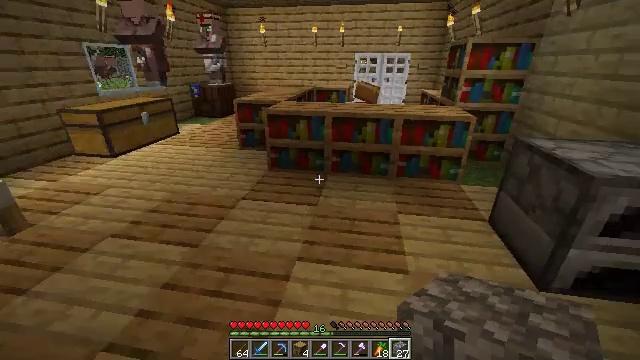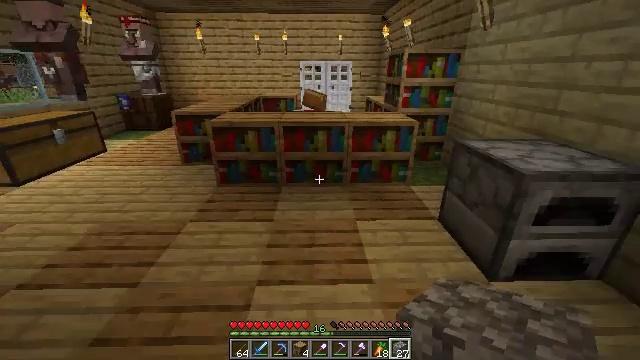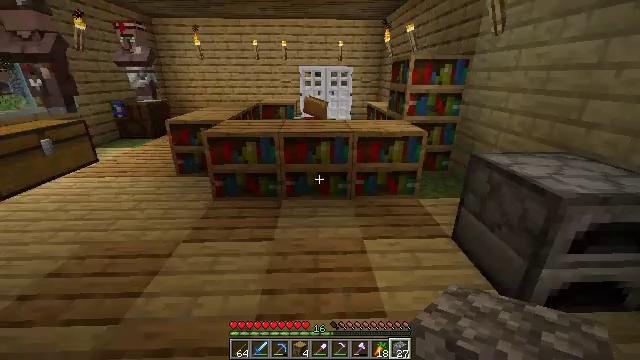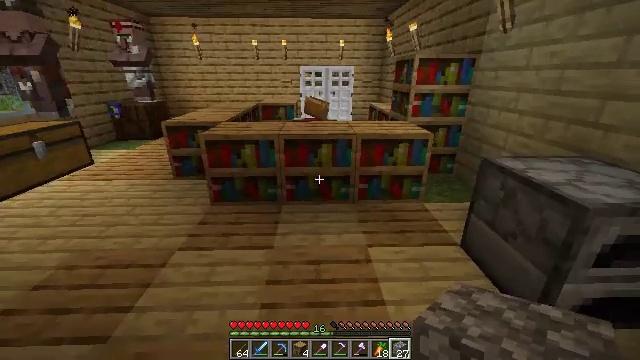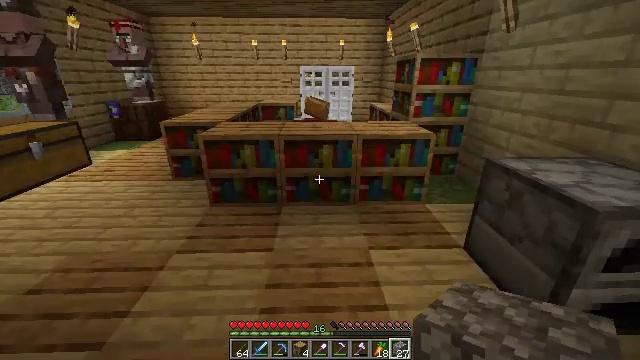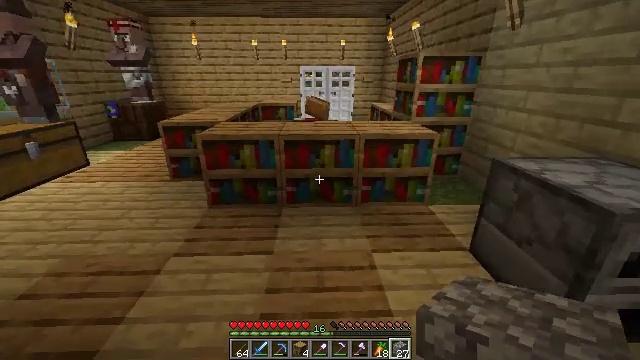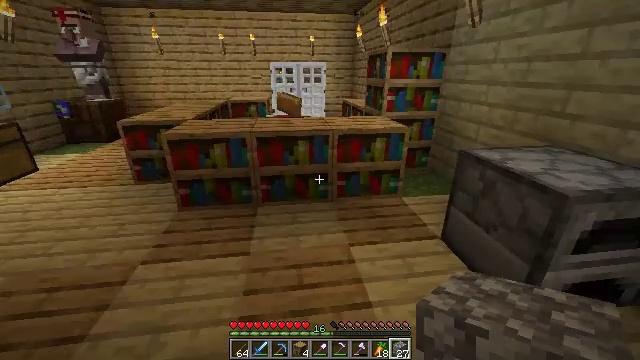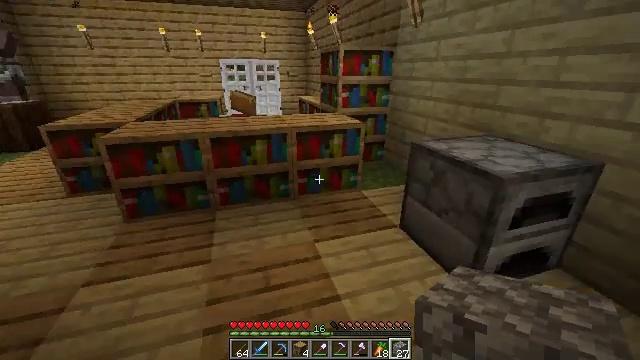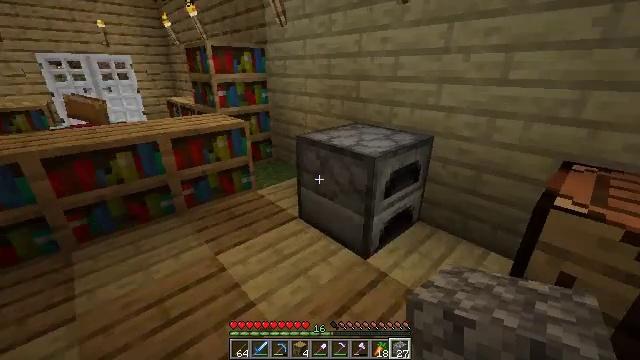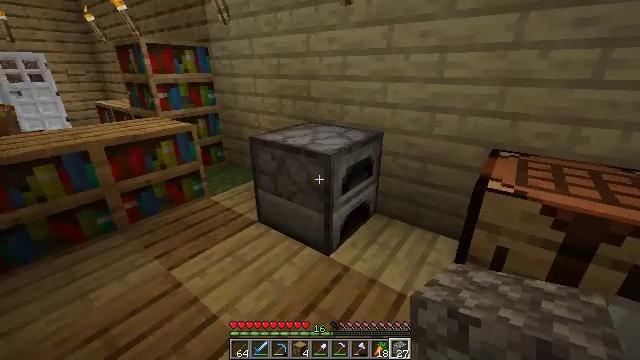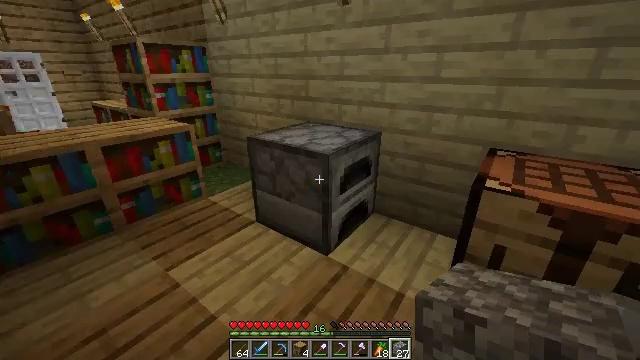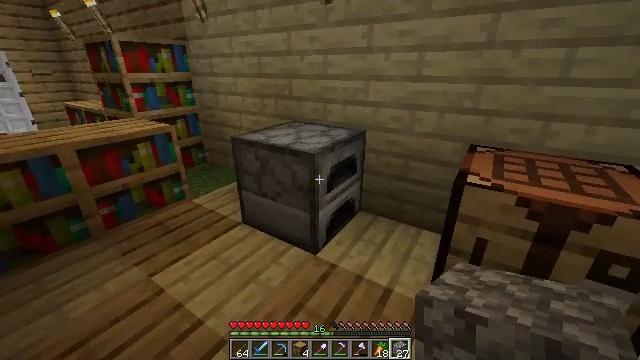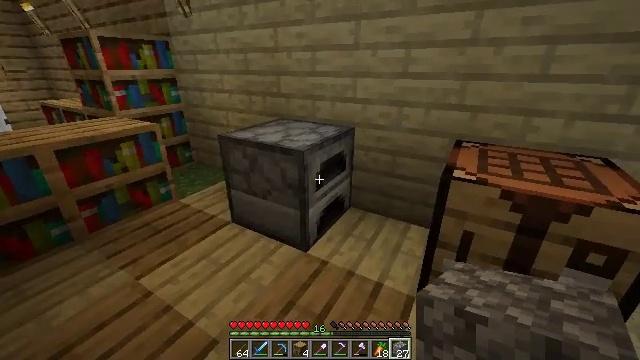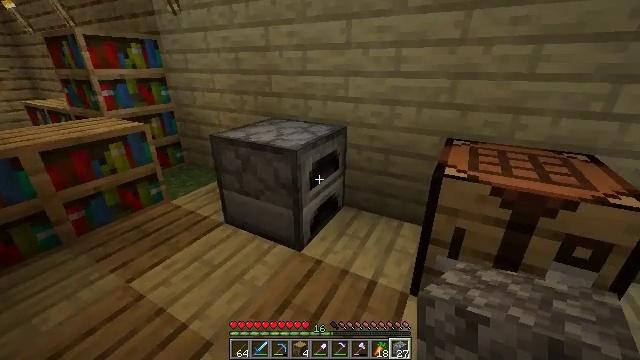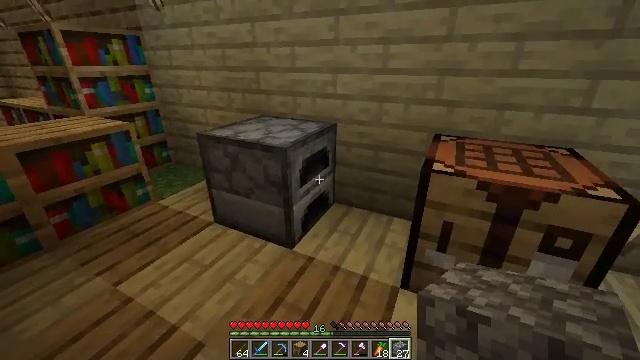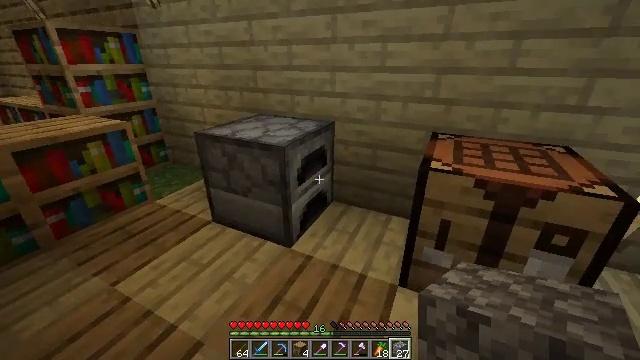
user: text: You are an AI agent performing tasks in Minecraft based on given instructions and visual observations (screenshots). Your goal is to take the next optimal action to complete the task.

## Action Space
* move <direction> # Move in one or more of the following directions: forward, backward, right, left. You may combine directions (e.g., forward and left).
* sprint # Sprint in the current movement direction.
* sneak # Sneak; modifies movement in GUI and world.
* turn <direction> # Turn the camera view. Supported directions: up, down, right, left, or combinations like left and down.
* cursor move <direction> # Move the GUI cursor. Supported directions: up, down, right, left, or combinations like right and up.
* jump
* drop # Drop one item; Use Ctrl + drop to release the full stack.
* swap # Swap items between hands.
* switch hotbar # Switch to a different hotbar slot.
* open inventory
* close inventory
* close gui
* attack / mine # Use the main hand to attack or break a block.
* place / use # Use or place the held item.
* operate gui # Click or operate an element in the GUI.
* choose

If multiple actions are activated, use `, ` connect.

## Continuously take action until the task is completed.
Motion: motion action
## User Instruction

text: Craft an iron door by using iron ingots in the crafting table.
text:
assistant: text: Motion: move forward, turn right and up
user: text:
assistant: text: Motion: move forward, turn up
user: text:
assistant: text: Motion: no_op
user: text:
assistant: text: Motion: no_op
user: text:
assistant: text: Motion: no_op
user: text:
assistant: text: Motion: turn right
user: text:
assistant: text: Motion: turn right
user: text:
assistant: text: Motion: turn right
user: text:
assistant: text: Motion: turn right
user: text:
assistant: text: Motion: no_op
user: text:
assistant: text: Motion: turn right
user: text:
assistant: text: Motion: turn right
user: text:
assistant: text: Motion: turn right
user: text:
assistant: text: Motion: turn right
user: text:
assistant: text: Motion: no_op
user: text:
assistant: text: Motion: no_op
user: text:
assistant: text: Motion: no_op
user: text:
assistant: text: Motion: move forward
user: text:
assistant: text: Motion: move forward
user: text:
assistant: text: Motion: move forward, turn right
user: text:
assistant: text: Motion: move forward, turn right and down
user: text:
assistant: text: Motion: move forward, turn right
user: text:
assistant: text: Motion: move forward, turn right
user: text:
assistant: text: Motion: move forward
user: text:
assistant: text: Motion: turn right
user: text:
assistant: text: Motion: turn right
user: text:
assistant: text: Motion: turn right
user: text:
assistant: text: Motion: no_op
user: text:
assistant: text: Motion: use / place
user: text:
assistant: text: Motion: use / place